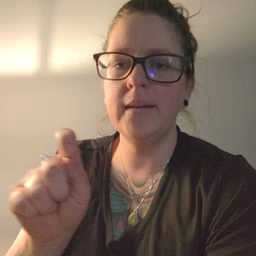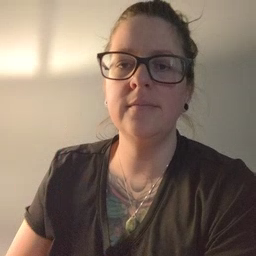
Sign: pen